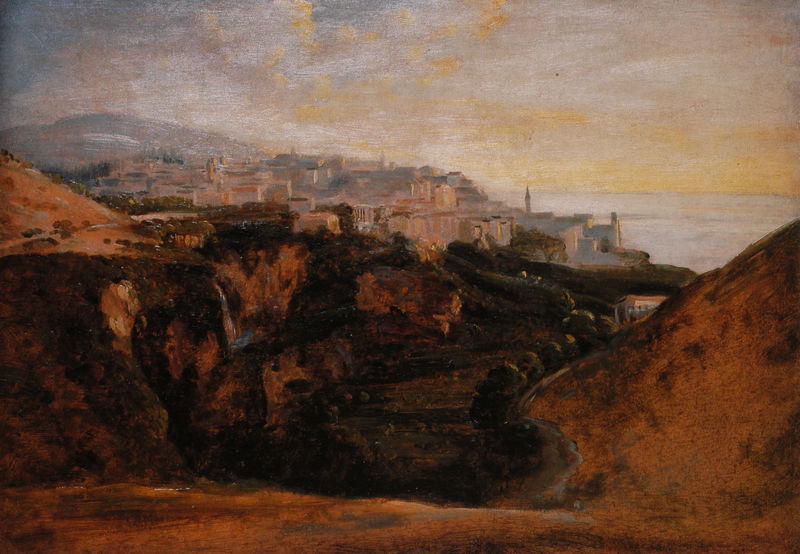
Titel: Tivoli
Künstler: Johann Georg von Dillis
Standort: München
Institution: Bayerische Staatsgemäldesammlungen
Schlagwörter: baum, berg, blau, felsen, gemälde, himmel, meer, schatten, wasser, weiß, wolken, bäume, fluss, gelb, grün, kirchturm, landschaft, ocker, sand, see, stadt, ufer, abend, braun, grau, hell, licht, nacht, orange, schwarz, skizze, strasse, gebäude, gras, haus, rot, schleier, weg, wolke, malerei, öl, bach, dämmerung, ebene, erde, ferne, horizont, häuser, hügel, morgen, natur, sonnenaufgang, brücke, büsche, gewässer, kirche, sonne, land, realismus, pflanze, pflanzen, rosa, tal, wald, wasserfall, turm, zypressen, aussicht, küste, sommer, strand, italien, süden, vedute, abends, abhang, berge, berghang, düne, dürre, fels, gebirge, hang, hitze, sonnenlicht, dorf, dächer, dunst, sonnenuntergang, tag, landschaftsmalerei, vegetation, schlucht, romantik, turner, untergang, abendrot, bucht, kirchen, ortschaft, stadtansicht, schimmer, mond, orient, türme, draufsicht, rom, hügelig, imprssionismus, brauntöne, morgenrot, griechenland, städtchen, thal, canyon, abendlicht, mittelmeer, rottmann, toskana, europa, minarett, vormittag, küstenstadt, hochhaus, hochhäuser, terassen, william, campagna, früh, adria, verbläuung, barg, blechen, wircklichkeit, brraun, beerge, weiß licht, romatnik, ffels, dolce vita, himmelhorizont, häuseer, obsthaine, sonnenlichr